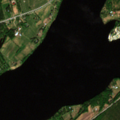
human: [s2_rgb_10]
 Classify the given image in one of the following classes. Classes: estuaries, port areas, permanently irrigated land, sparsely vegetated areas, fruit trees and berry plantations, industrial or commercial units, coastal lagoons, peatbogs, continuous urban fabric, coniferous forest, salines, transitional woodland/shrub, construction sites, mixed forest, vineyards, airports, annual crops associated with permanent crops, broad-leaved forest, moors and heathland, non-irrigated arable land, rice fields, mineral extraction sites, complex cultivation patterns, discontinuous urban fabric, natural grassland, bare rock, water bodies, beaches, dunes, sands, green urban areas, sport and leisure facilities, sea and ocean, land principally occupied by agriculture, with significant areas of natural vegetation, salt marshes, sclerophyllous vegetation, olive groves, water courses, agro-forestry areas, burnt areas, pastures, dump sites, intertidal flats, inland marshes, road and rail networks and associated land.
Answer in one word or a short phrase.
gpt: land principally occupied by agriculture, with significant areas of natural vegetation, mixed forest, transitional woodland/shrub, water courses